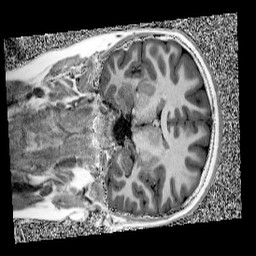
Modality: UNIT1
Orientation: coronal
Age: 9
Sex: male
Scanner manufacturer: siemens
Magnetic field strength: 3 T
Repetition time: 4 s
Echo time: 0.00303 s